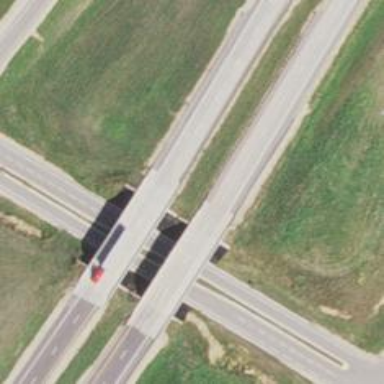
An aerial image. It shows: Motorway bridge crossing over the motorroad.